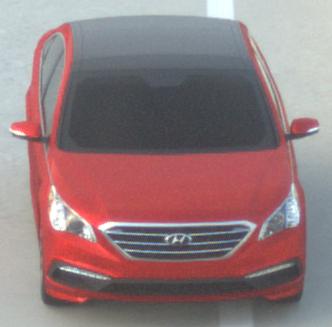
Make: Hyundai
Model: Sonata
Detailed model: Gen. 7
Model produced from: 2015
Model produced until: 2017
Doors: 4
Color: red
Road condition: dry road
Daytime: sunrise or sunset
Contrast: medium contrast